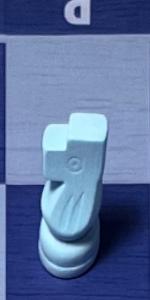
Label: Knight_White